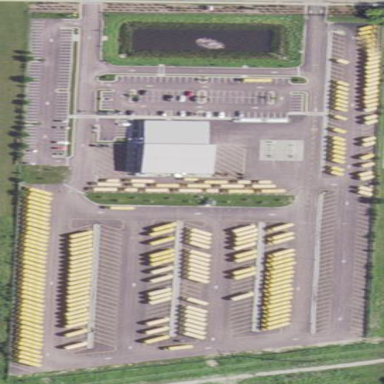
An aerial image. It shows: Depot used for school buses.